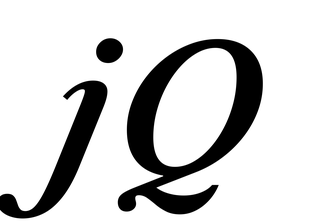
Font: LibreCaslonText-Italic_SemiBold_Italic